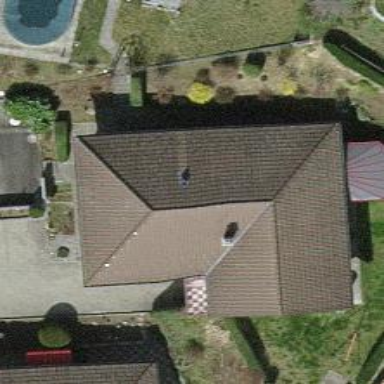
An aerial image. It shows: View of roof edge.